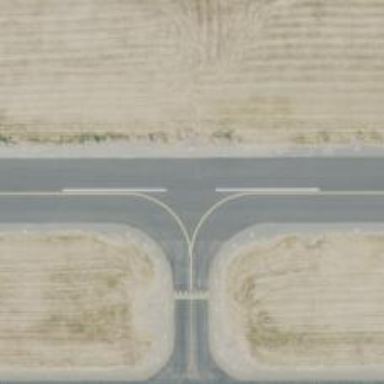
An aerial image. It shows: Image of taxiway at airport.